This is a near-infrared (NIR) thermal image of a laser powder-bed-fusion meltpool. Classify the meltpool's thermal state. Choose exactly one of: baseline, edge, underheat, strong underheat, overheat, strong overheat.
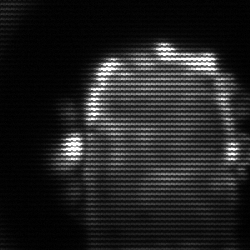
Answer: baseline